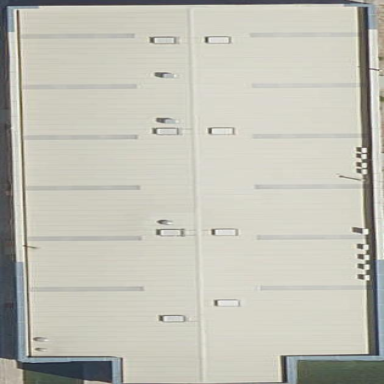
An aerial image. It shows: Warehouse.